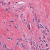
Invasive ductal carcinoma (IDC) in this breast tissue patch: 1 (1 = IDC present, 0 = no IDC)